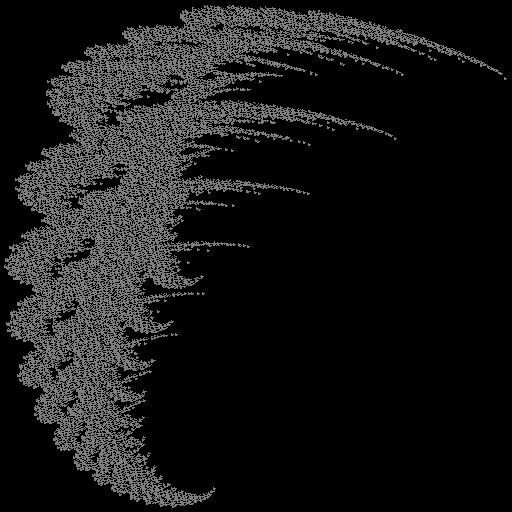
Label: snowdrift